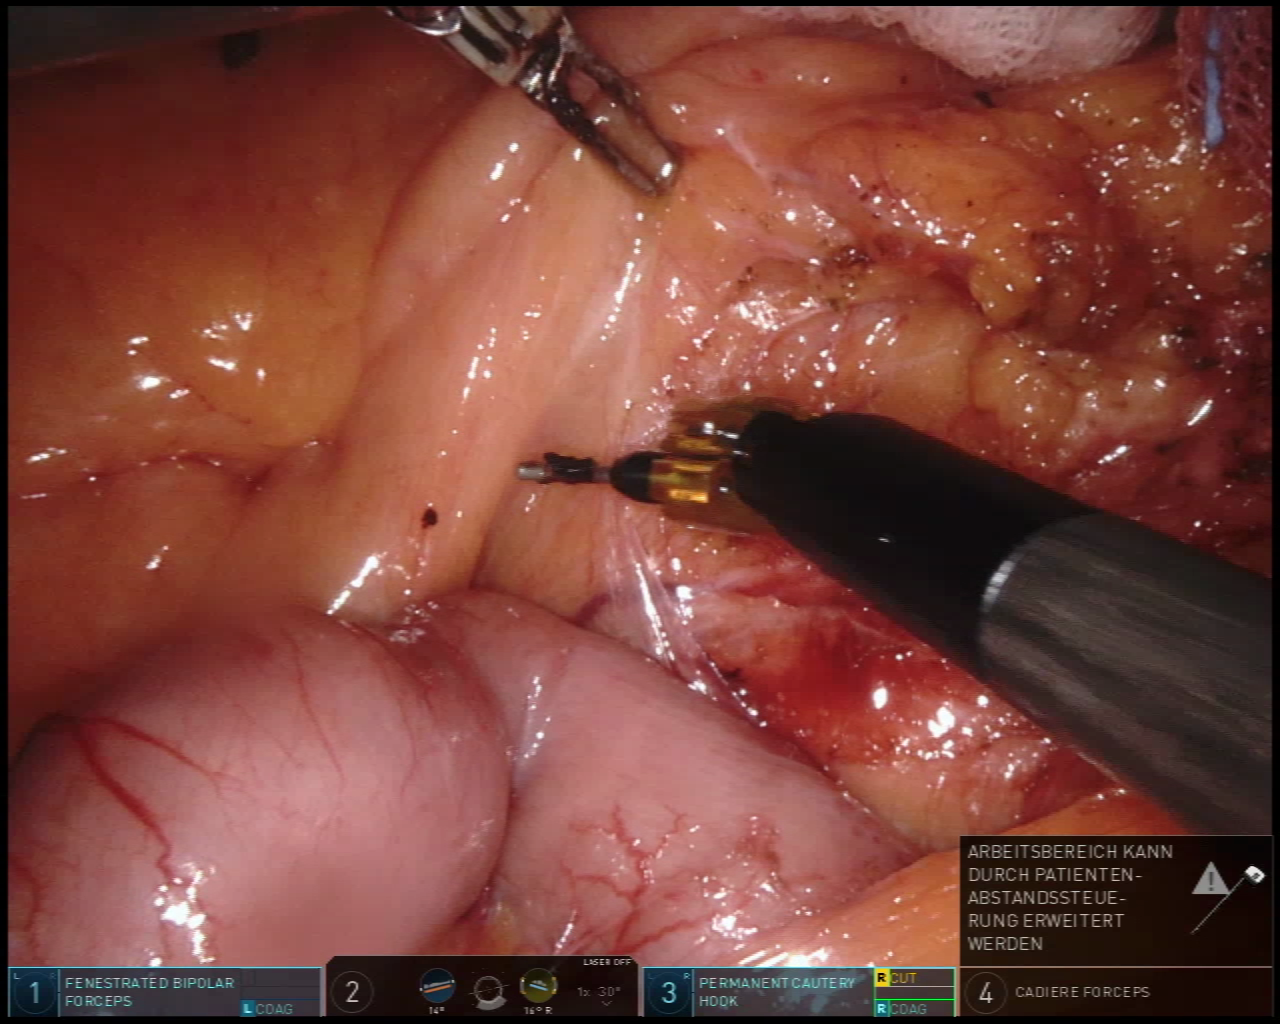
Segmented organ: small_intestine
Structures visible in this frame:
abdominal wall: no
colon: no
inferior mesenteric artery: no
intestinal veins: no
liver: no
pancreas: no
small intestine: yes
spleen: no
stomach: no
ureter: no
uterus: no
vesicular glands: no